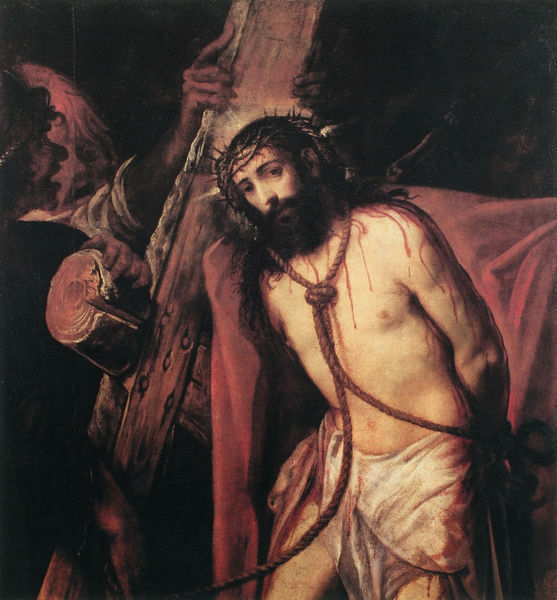
Titel: Kreuztragung; Cristo camino del Calvario
Künstler: Juan de Roelas
Institution: Sevilla, Museo de Bellas Artes
Schlagwörter: dunkel, gemälde, haut, kopf, mann, schatten, umhang, weiß, braun, brust, holz, licht, mund, nase, schwarz, rot, tuch, malerei, bart, arm, arme, augen, gesicht, hinrichtung, knoten, hals, hände, öl, kirche, gewand, mantel, schnur, strick, augenbrauen, krone, düster, soldaten, balken, nägel, gang, blut, lendentuch, kreuz, religion, seil, soldat, karfreitag, heiligenschein, leintuch, christus, jesus, kreuzigung, hilfe, leid, leiden, qual, gebunden, jünger, jesu, dornenkrone, leinentuch, christi, dornenkranz, fessel, marter, gefesselt, kreuztragung, leidensmann, dorne, jeus, tortur, seil fessel gefesselt gebunden, sil, sei8l